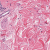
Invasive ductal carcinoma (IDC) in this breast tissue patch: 0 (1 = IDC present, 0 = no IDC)